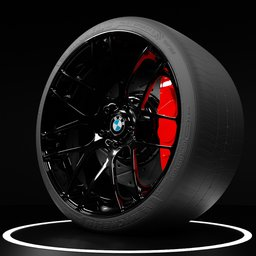
Label: mechanical